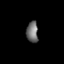
Tissue: skin
Cell type: Fibroblasts
Senescence score: 0.7431
Nuclear area (px): 238
Mean DAPI intensity: 111.319